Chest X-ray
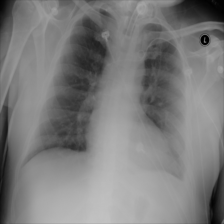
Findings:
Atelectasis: negative
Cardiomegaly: negative
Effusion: negative
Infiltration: negative
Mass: negative
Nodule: negative
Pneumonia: positive
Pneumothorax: negative
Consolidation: negative
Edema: negative
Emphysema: negative
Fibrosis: negative
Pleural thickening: negative
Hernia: negative